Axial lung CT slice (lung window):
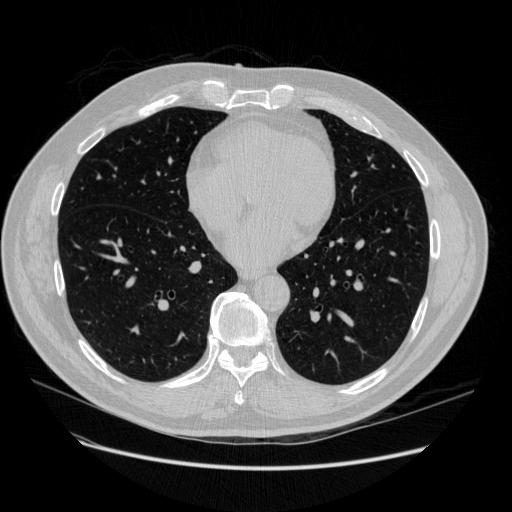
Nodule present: no